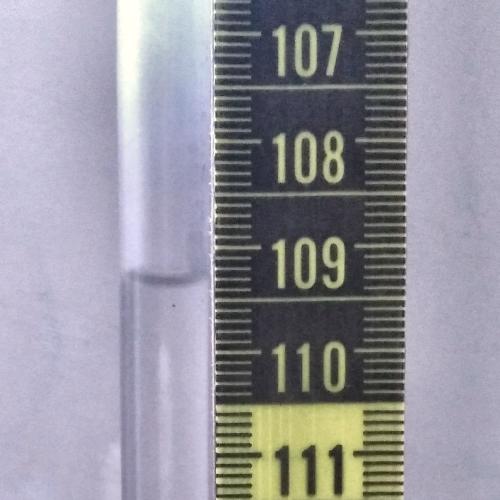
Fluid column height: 109.3 cm